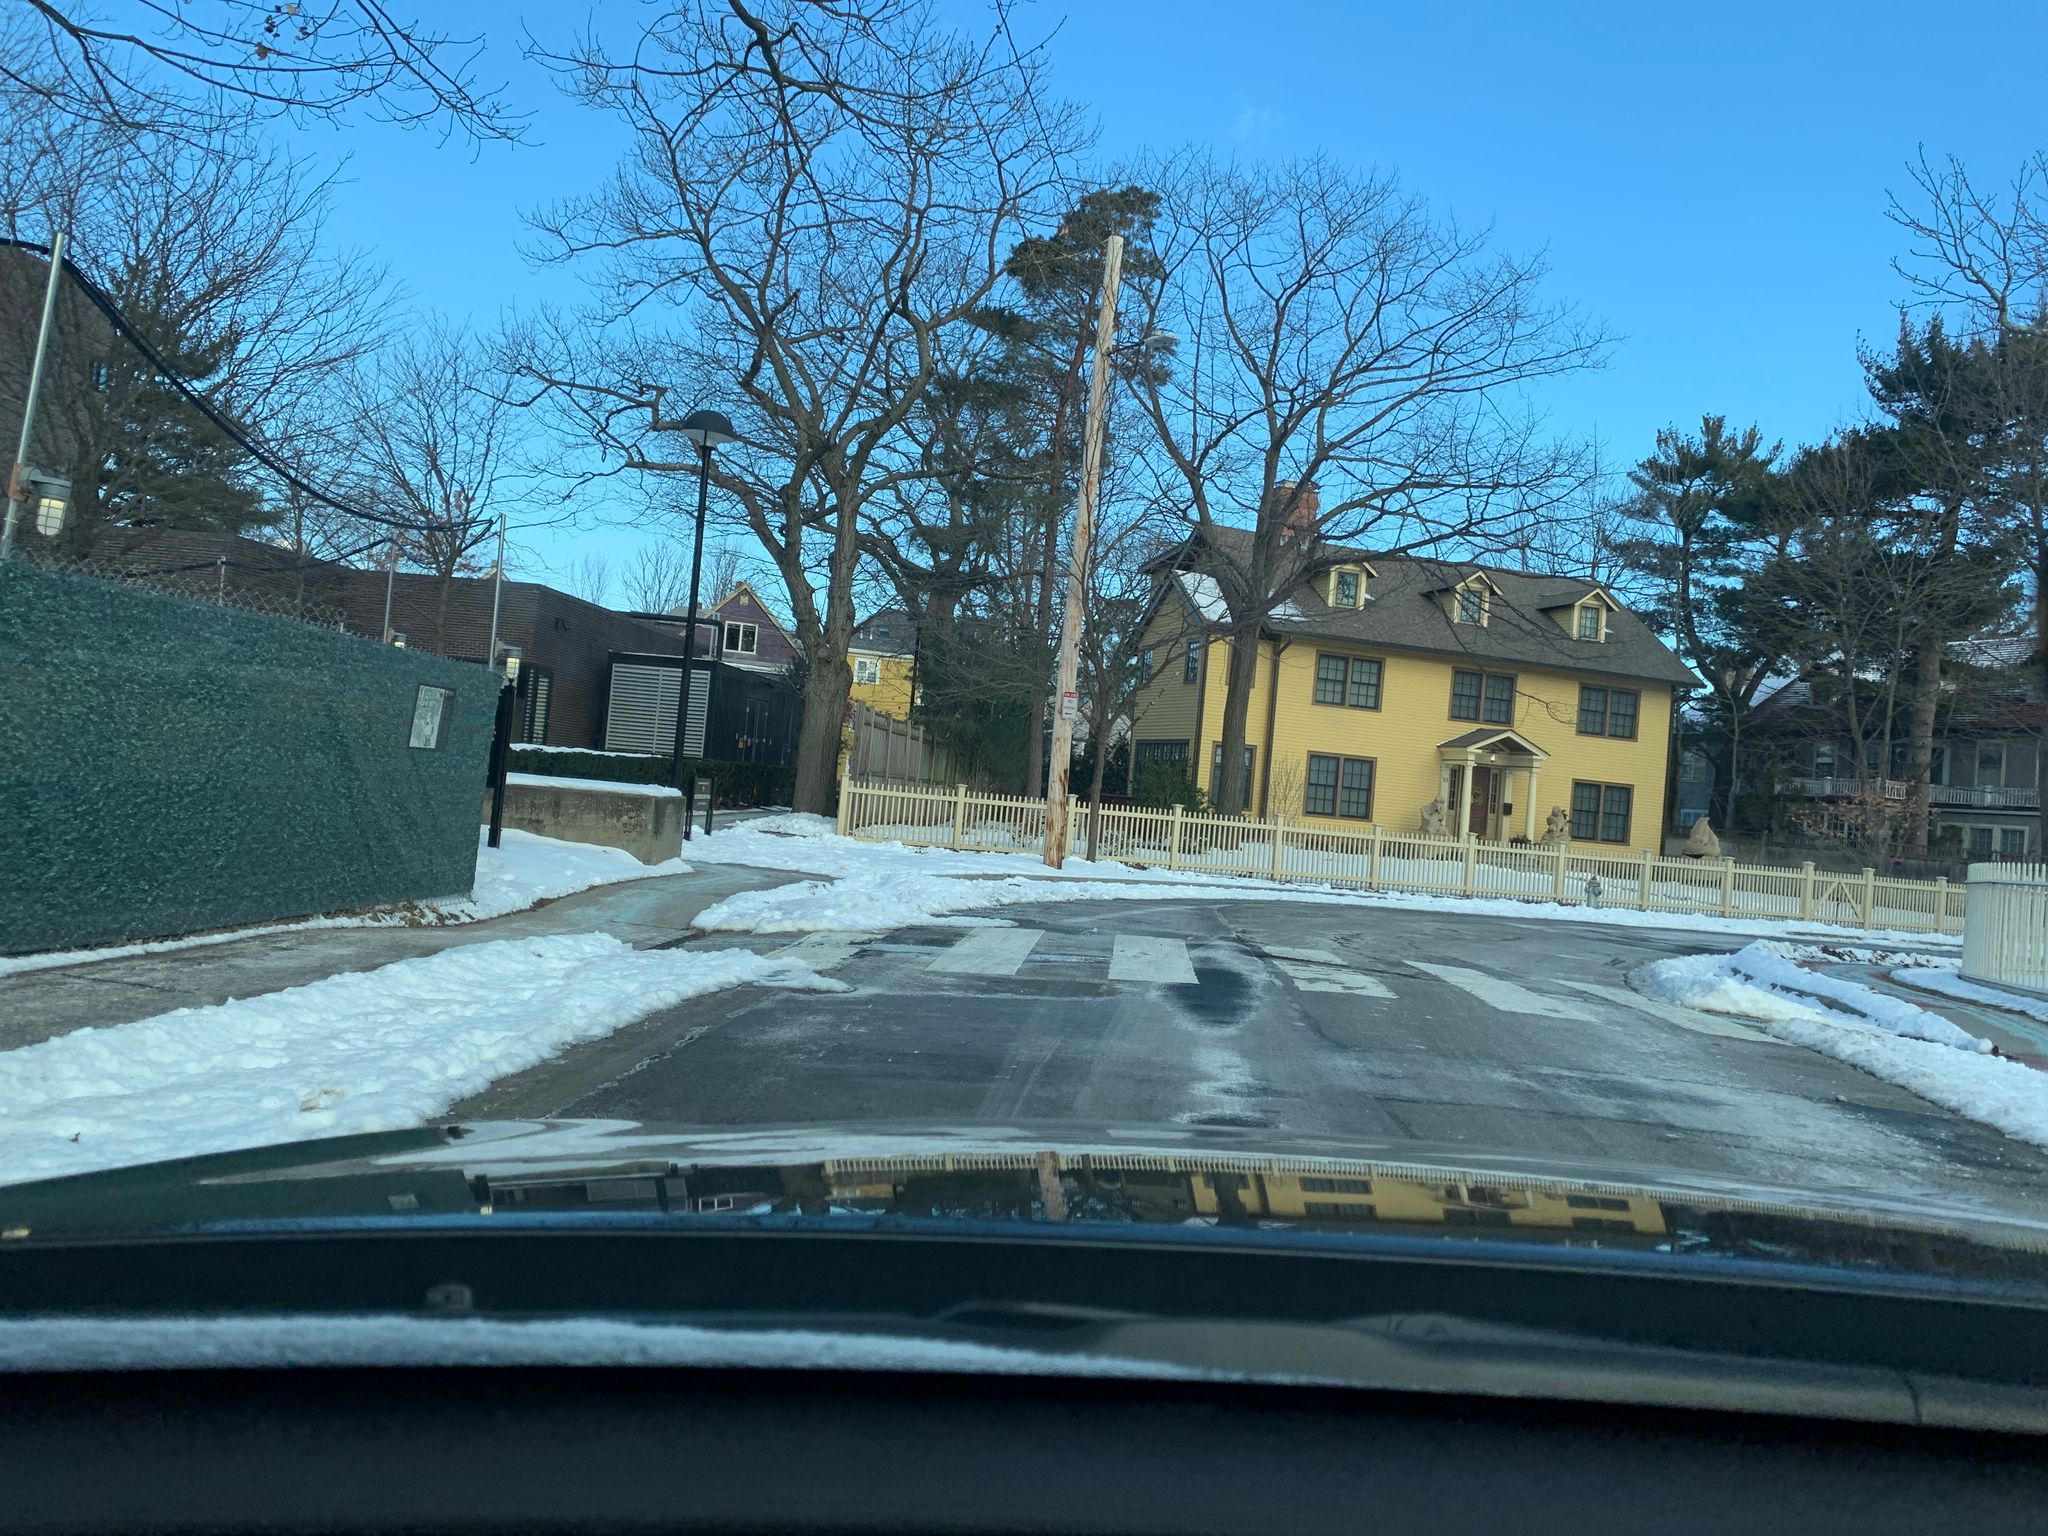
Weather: snowy
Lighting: day
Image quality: good
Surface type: driving surface
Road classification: residential
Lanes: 1
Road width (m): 12.2
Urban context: urban centre
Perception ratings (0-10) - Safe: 5.5, Lively: 5.97, Beautiful: 6.19, Boring: 3.96, Depressing: 6.2, Wealthy: 3.53